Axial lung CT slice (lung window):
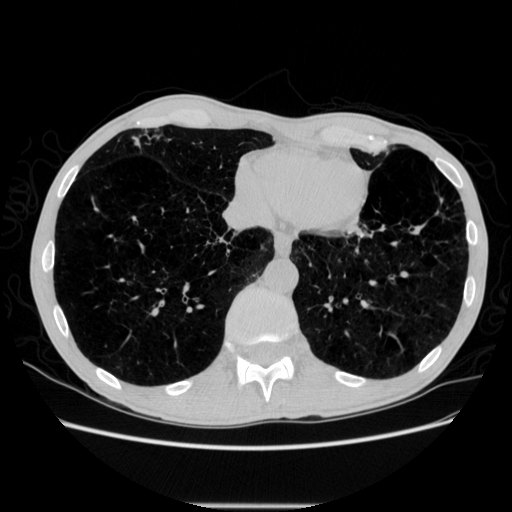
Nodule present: no